You are looking at the wavelet scalogram of a bearing's acceleration signal. Based on the visible evidence, which condition applies: normal, inner_race, outer_race, ball?
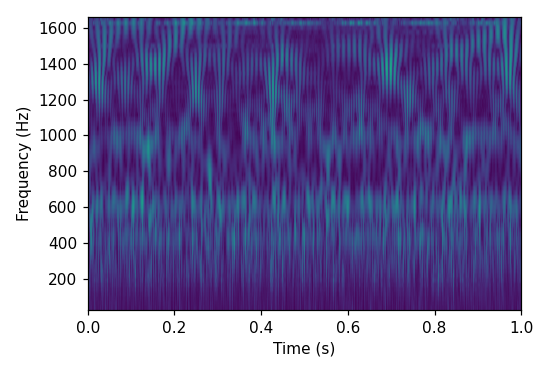
Answer: outer_race